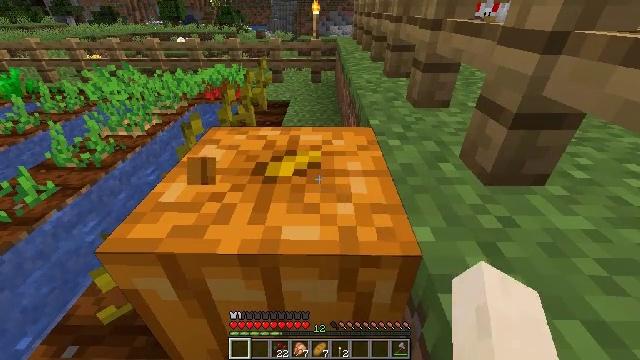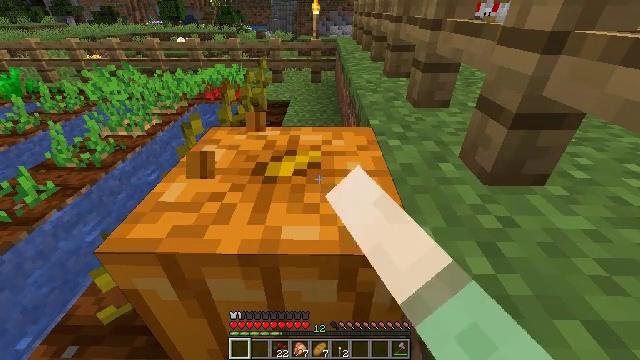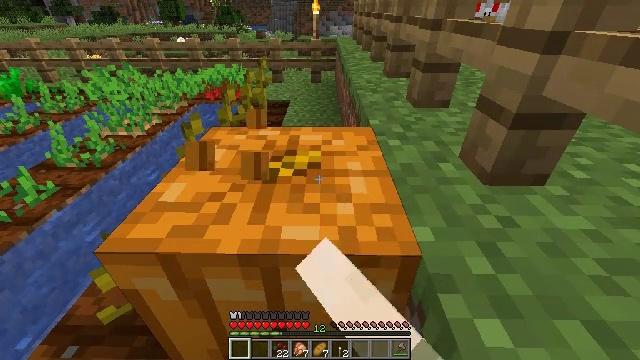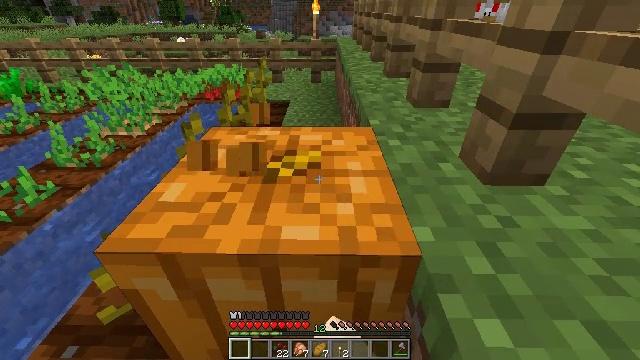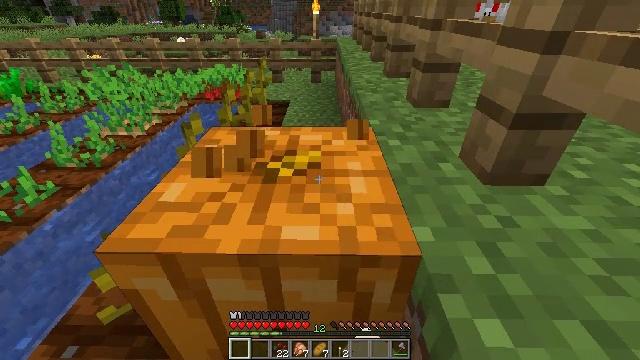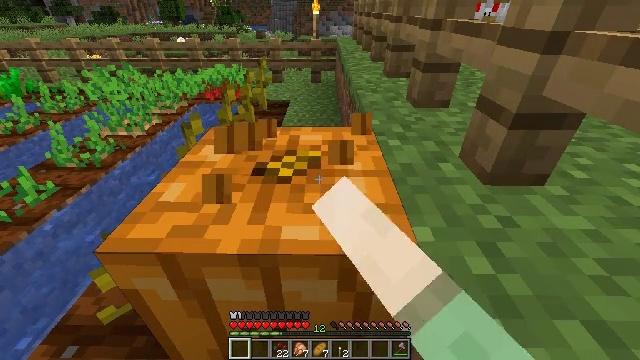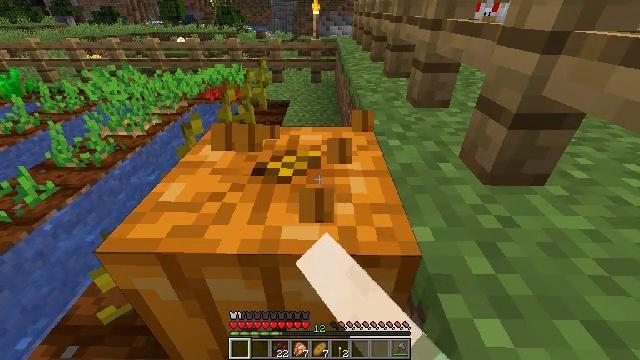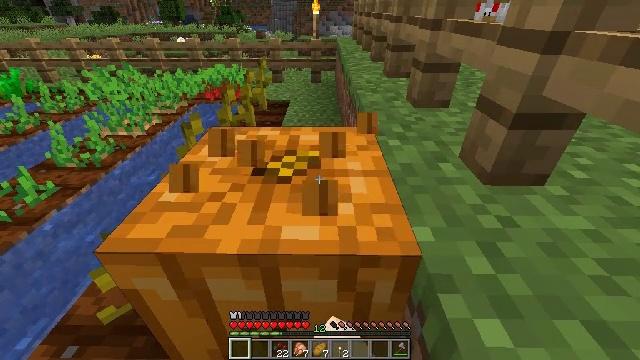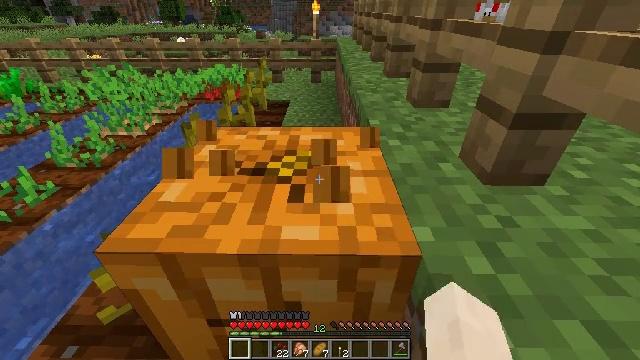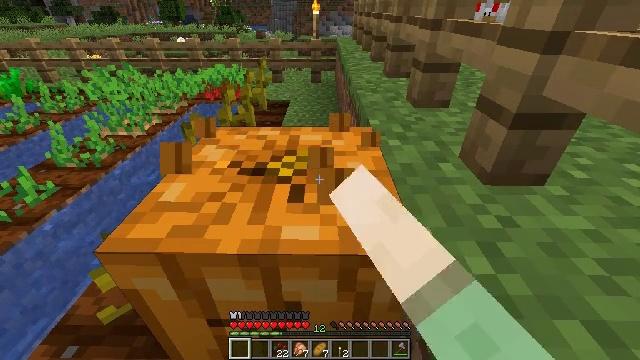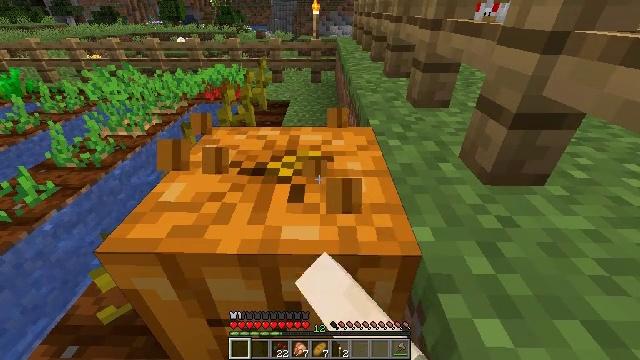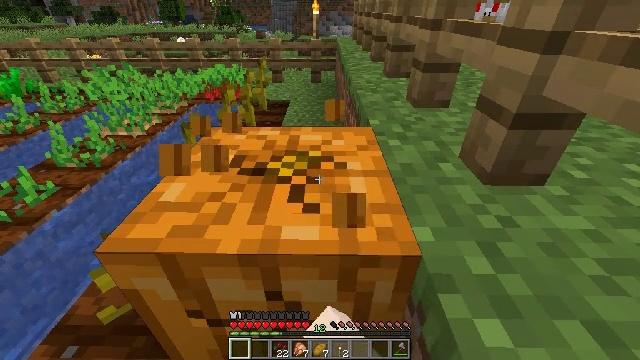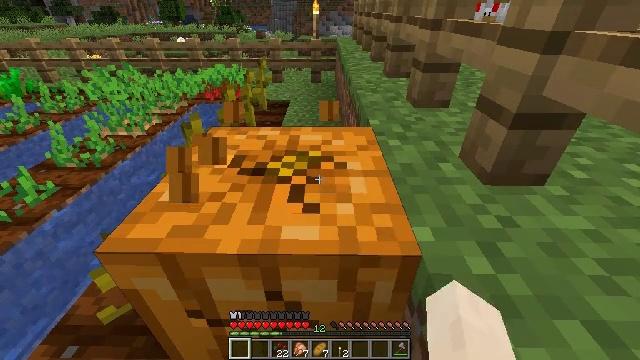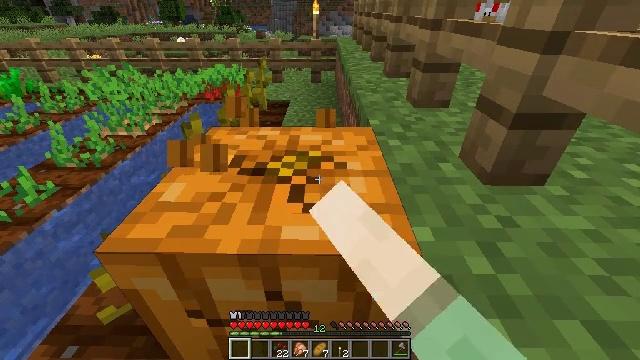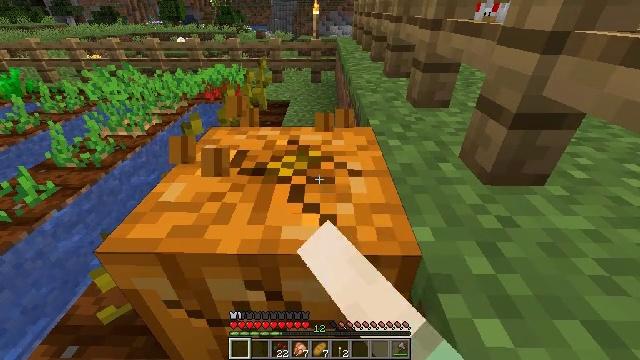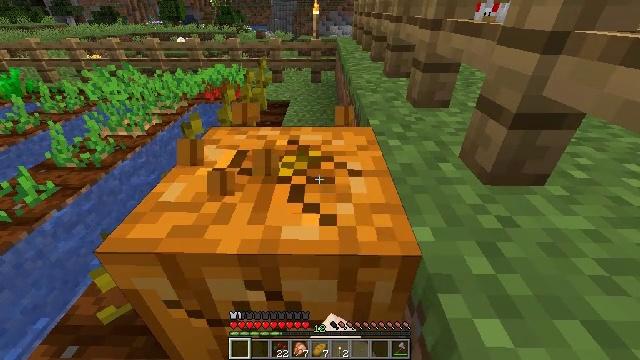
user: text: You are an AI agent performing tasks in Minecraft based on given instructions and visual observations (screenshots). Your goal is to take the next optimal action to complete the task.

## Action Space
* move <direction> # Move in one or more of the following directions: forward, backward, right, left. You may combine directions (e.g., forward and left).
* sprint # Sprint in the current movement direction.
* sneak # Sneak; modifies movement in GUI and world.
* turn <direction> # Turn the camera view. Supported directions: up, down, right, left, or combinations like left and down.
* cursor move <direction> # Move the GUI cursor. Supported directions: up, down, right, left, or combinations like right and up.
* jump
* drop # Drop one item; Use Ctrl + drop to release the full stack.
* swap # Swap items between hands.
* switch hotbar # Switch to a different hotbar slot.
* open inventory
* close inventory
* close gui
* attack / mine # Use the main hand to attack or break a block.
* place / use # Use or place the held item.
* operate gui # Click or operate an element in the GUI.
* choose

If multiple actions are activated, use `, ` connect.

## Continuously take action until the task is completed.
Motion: motion action
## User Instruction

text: Harvest a pumpkin from the field.
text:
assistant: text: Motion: attack / mine
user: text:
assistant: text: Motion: attack / mine
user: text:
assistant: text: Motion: attack / mine
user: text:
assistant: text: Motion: attack / mine
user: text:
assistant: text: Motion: attack / mine
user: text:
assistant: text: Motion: attack / mine
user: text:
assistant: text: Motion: attack / mine
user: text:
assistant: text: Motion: attack / mine
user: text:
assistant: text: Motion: attack / mine
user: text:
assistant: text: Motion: attack / mine
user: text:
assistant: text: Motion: attack / mine
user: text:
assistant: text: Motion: attack / mine
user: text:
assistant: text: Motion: attack / mine
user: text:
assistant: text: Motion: attack / mine
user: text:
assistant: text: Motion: attack / mine
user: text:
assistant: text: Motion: attack / mine
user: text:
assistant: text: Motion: attack / mine
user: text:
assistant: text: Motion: attack / mine
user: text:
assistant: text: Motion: attack / mine
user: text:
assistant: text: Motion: attack / mine
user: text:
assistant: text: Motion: attack / mine
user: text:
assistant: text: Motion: attack / mine
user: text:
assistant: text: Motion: attack / mine
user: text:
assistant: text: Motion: attack / mine
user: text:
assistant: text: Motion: attack / mine
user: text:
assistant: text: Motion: attack / mine
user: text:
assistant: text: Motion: attack / mine
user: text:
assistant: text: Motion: attack / mine
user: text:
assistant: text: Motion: attack / mine
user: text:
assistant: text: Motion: attack / mine